Field crop: maize
Growth stage: 1
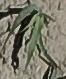
Species: sorghum